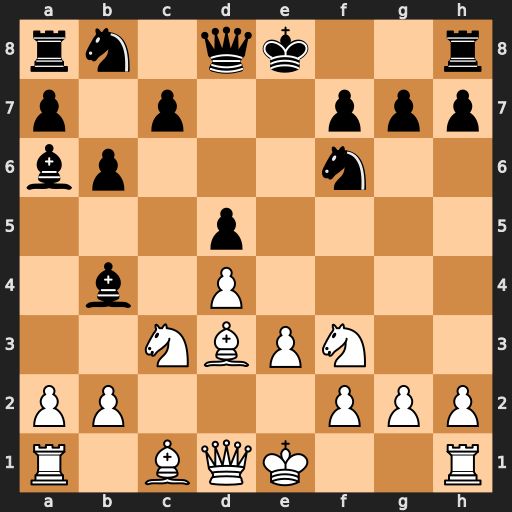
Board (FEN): rn1qk2r/p1p2ppp/bp3n2/3p4/1b1P4/2NBPN2/PP3PPP/R1BQK2R
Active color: w
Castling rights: KQkq
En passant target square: -
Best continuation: Bxa6 Nxa6 Qa4+